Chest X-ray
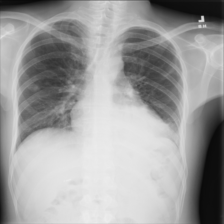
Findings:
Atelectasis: negative
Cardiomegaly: negative
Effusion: negative
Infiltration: negative
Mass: negative
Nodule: negative
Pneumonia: negative
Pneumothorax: negative
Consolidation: negative
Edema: negative
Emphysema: negative
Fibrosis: negative
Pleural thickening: negative
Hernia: negative